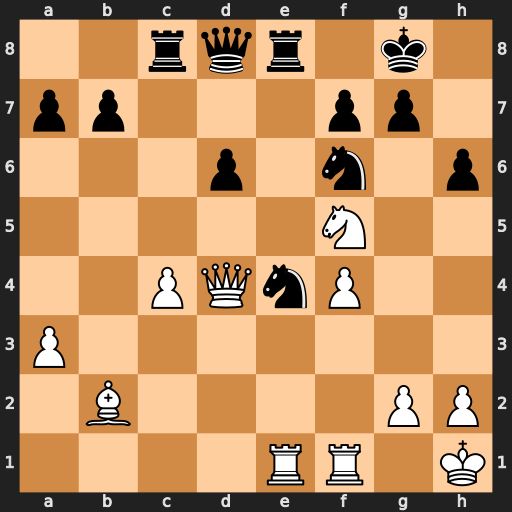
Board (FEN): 2rqr1k1/pp3pp1/3p1n1p/5N2/2PQnP2/P7/1B4PP/4RR1K
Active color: w
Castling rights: -
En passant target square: -
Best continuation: Nxg7 Kxg7 Rxe4 Rxe4 Qxe4